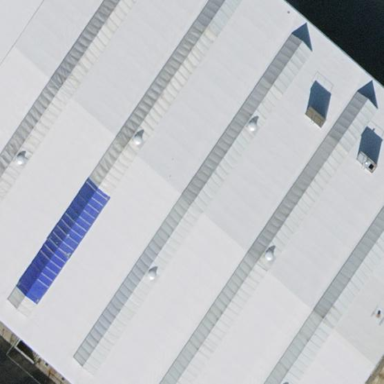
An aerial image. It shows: Industrial building.